Question: For one of my classes we are using Juypter to make graphs and all that good stuff. Coding is not my thing, and I usually try to follow my instuctor, but I don't think he's got Juypter down. We are trying to add letters to a chart. Here's the command we were given (I did add the numbers to the cell above):
'''
plt.scatter(spectralClass, apparentMagnitude)
plt.title('H-R Diagram Cluster A')
plt.xlabel('Spectral Class')
plt.xticks( (0, 1, 2, 3, 4, 5, 6), ('B', 'A', 'F', 'G', 'K', 'M', '') )
plt.ylabel('Apparent Magnitude')
plt.gca().invert_yaxis()
plt.rcParams['figure.figsize'] = (10,10)
plt.show()
'''
**I keep getting this error:
'''
NameError Traceback (most recent call last)
<ipython-input-67-385bd2daa1cd> in <module>()
----> 1 plt.scatter(spectralClass, apparentMagnitude)
2 plt.title('H-R Diagram Cluster A')
3 plt.xlabel('Spectral Class')
4 plt.xticks( (0, 1, 2, 3, 4, 5, 6), ('B', 'A', 'F', 'G', 'K', 'M', '') )
5 plt.ylabel('Apparent Magnitude')
NameError: name 'apparentMagnitude' is not defined
'''

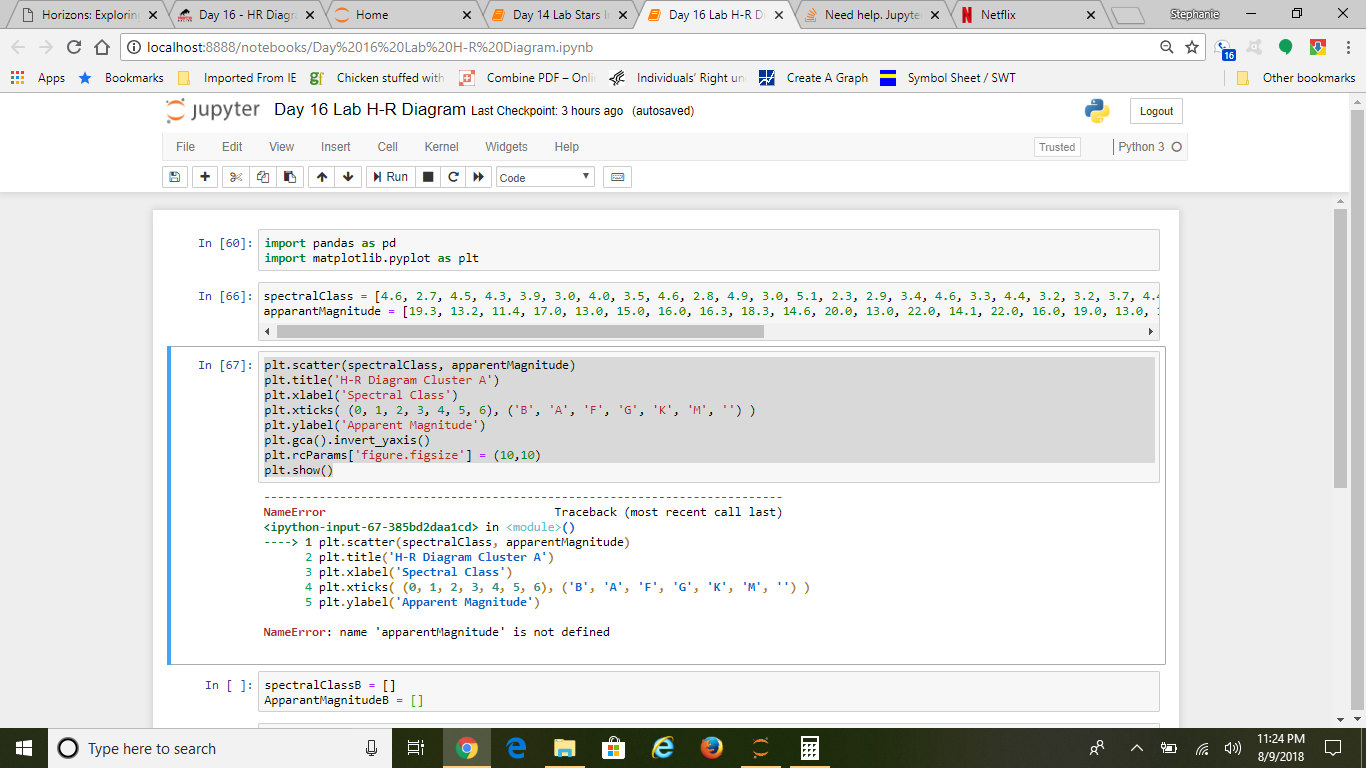
Answer: You have a typo in apparntMagnitude in